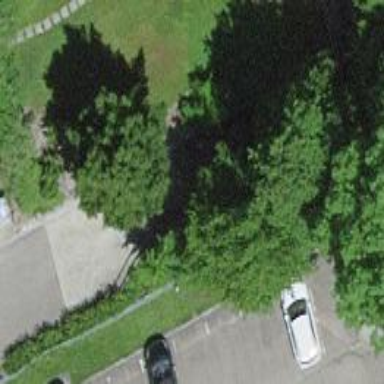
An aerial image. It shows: Parking entrance.